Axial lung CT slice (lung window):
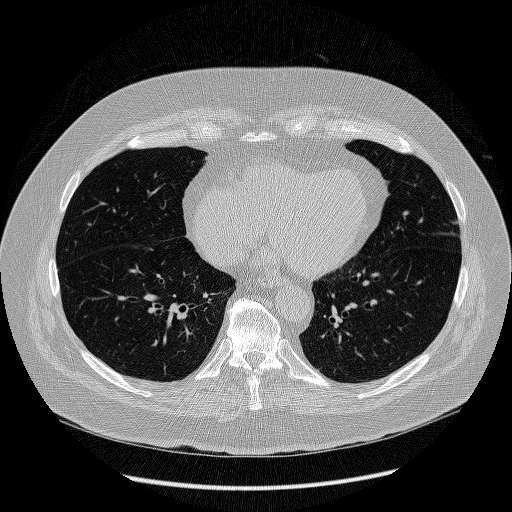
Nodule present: no